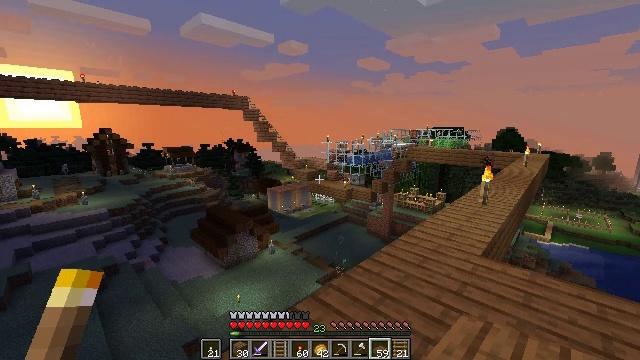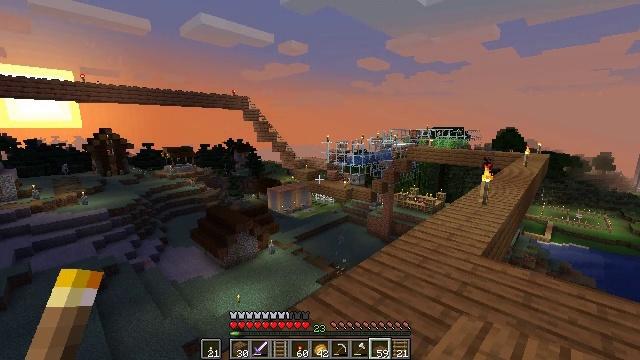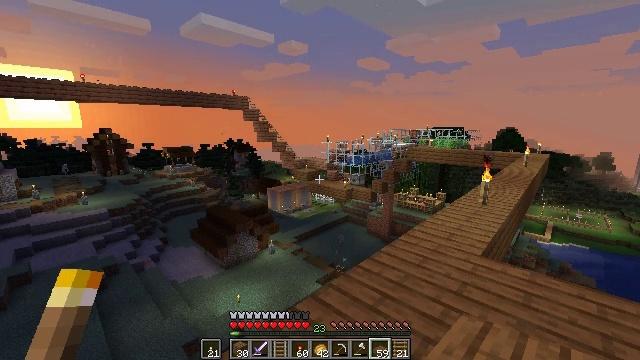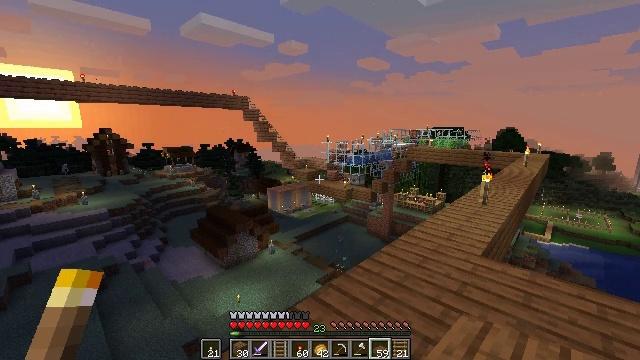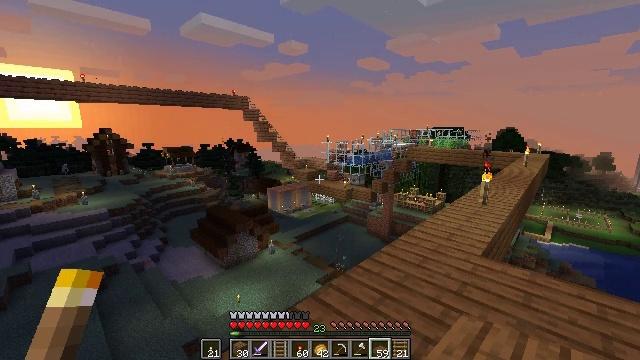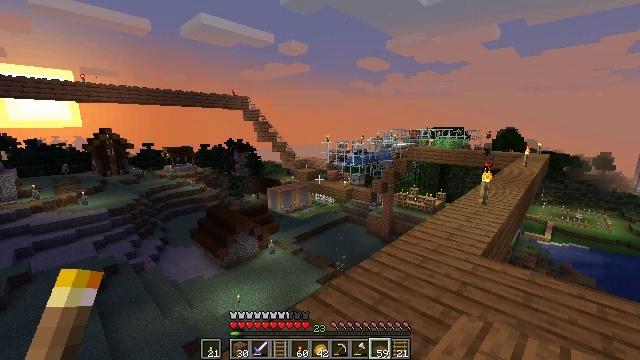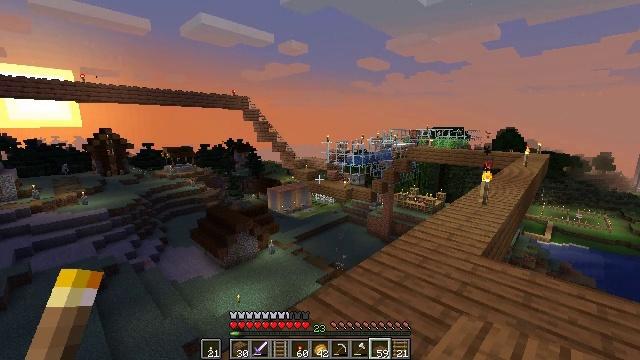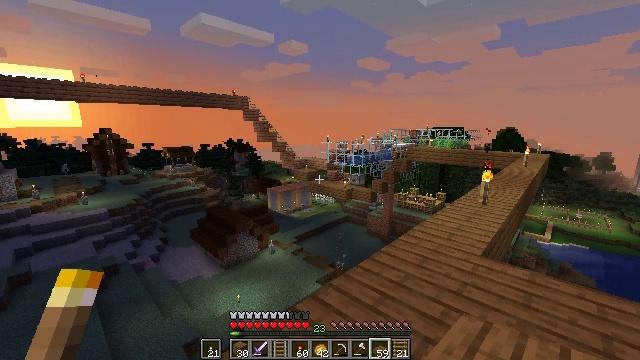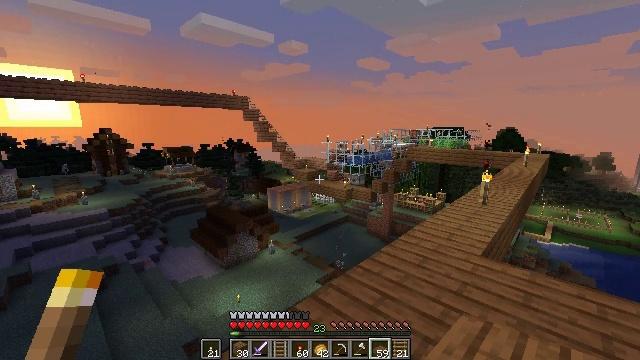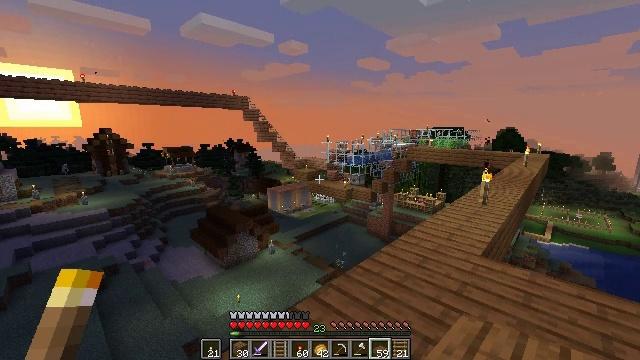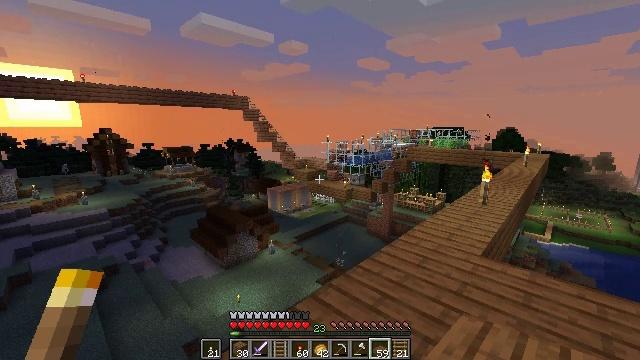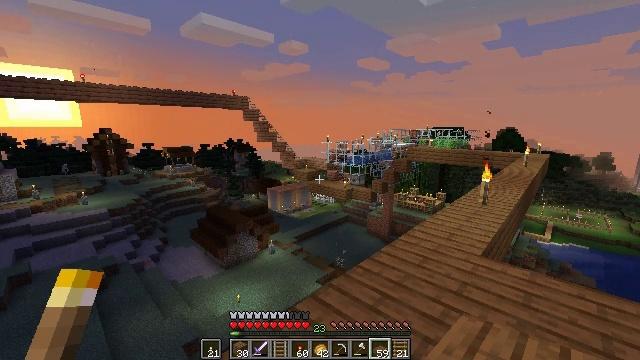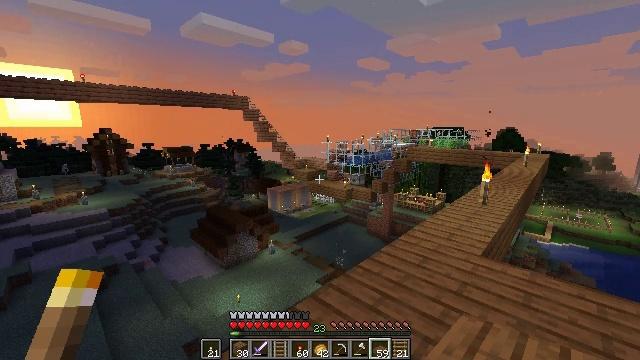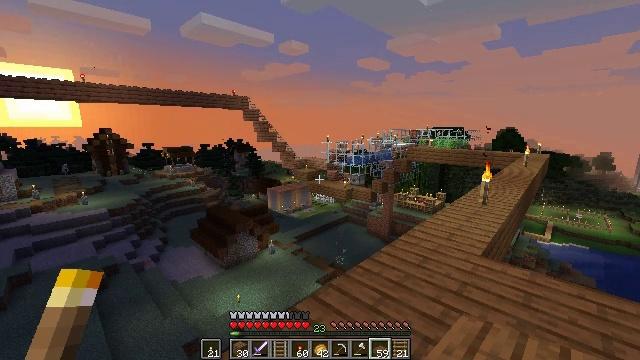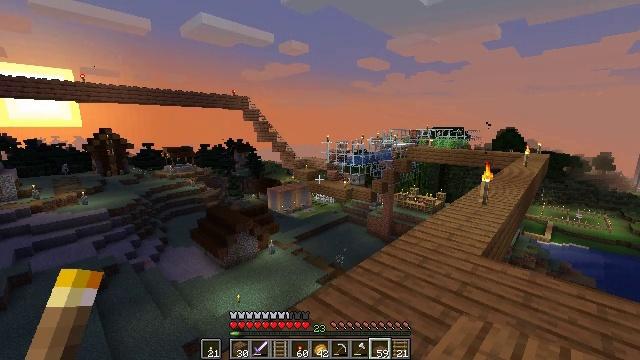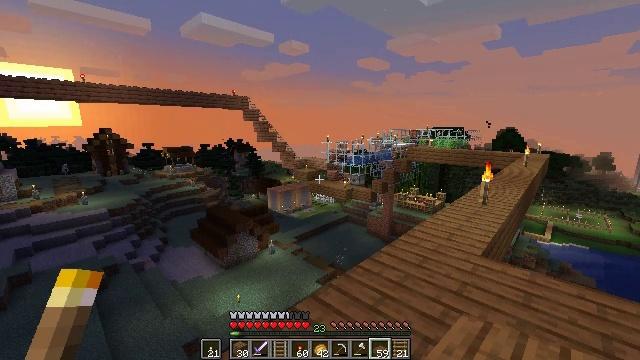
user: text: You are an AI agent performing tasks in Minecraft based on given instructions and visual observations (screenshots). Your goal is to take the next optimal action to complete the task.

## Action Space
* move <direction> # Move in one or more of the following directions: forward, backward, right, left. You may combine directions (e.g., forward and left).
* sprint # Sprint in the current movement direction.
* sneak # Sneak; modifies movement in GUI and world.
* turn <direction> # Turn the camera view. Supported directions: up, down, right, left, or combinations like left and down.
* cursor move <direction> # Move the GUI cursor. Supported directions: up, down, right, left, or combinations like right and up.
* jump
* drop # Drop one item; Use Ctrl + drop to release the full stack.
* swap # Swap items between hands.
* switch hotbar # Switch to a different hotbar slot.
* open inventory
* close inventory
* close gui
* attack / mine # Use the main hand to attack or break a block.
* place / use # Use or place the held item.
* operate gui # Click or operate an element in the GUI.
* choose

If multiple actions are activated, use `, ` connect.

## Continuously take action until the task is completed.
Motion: motion action
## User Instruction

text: Mine the rail.
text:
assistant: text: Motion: no_op
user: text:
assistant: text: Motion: no_op
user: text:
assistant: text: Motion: no_op
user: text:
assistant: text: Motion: no_op
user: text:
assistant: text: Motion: no_op
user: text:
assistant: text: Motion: no_op
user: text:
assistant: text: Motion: no_op
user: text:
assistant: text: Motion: no_op
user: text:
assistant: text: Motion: no_op
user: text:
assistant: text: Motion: no_op
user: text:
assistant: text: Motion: no_op
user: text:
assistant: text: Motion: no_op
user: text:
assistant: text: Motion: no_op
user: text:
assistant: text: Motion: no_op
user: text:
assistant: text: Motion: no_op
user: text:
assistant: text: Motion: no_op
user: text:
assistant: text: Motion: no_op
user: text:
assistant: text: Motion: no_op
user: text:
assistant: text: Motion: no_op
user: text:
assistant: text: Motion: no_op
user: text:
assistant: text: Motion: no_op
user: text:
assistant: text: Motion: no_op
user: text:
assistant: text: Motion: no_op
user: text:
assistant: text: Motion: no_op
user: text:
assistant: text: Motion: no_op
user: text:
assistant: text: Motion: no_op
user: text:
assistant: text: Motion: no_op
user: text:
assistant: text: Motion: no_op
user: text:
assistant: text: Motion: no_op
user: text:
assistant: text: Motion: no_op